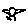
Label: bird